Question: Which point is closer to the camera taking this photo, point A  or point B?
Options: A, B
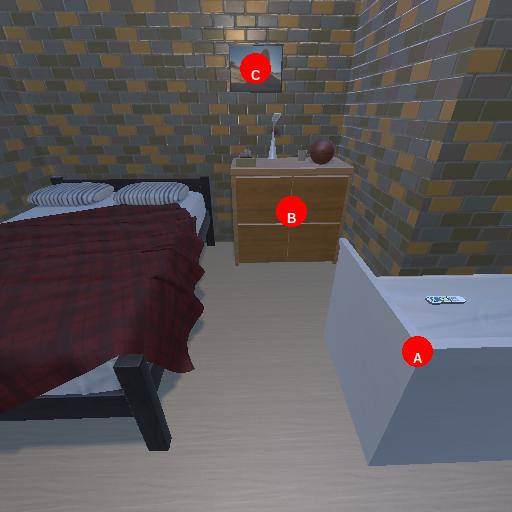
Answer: A